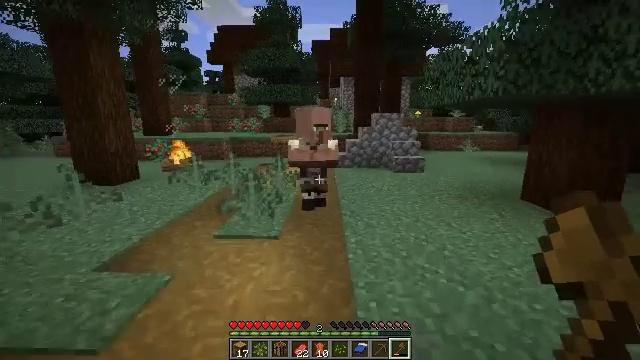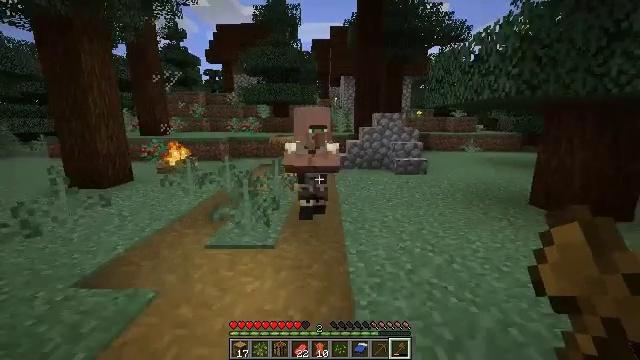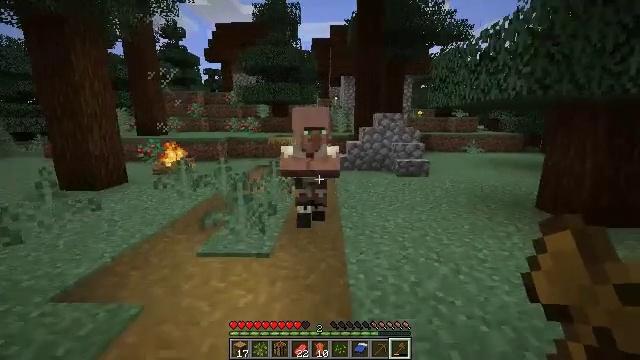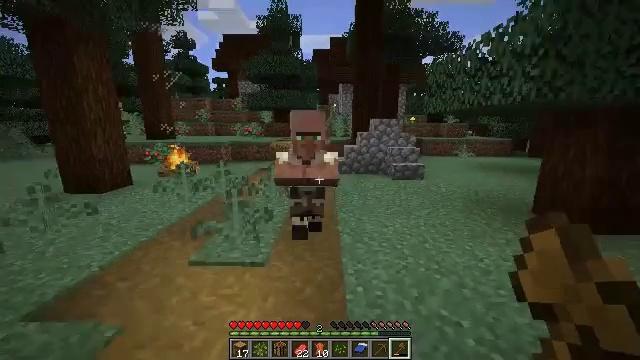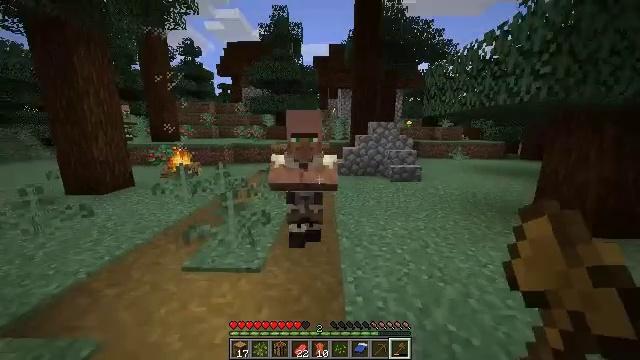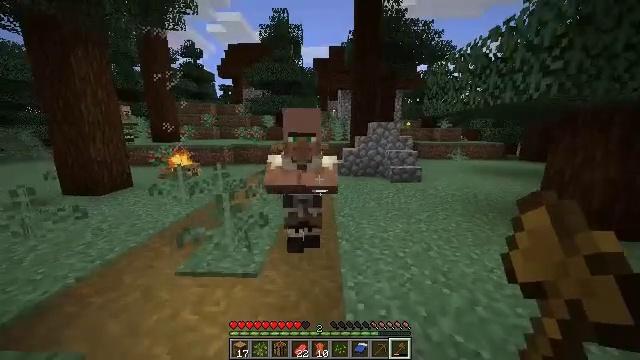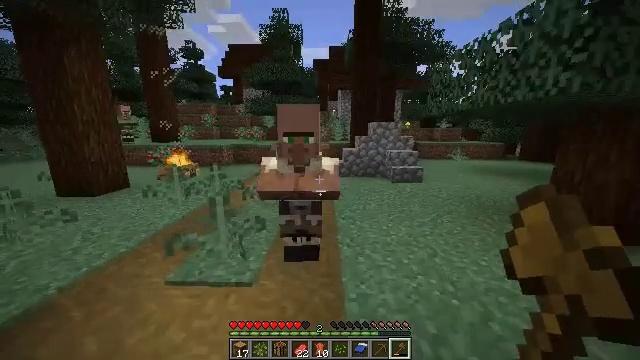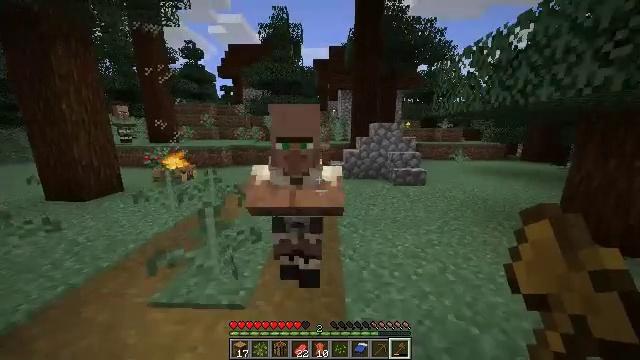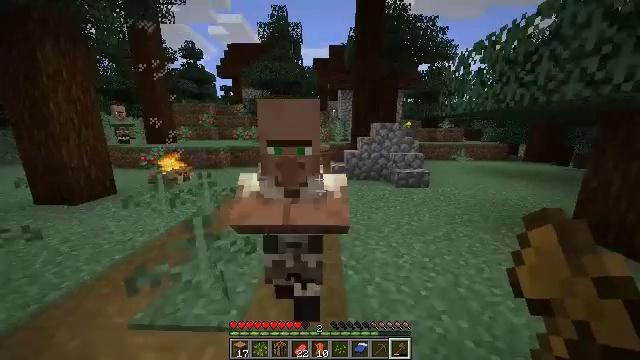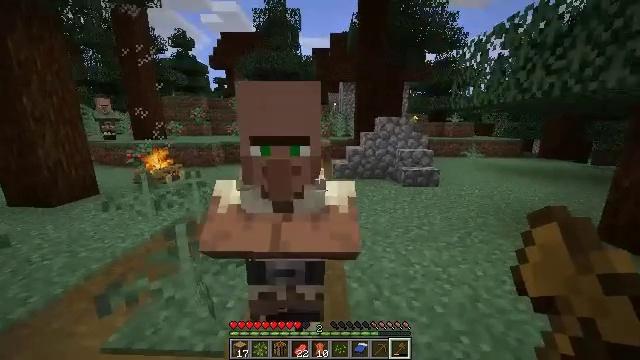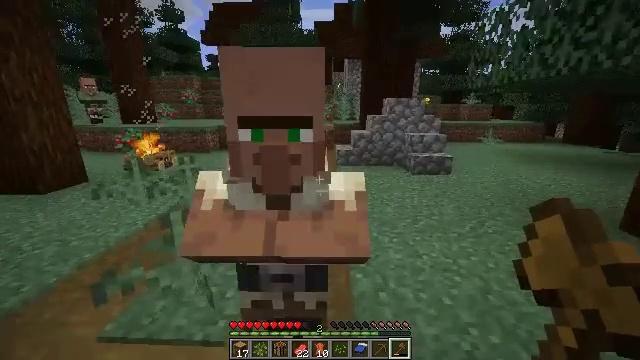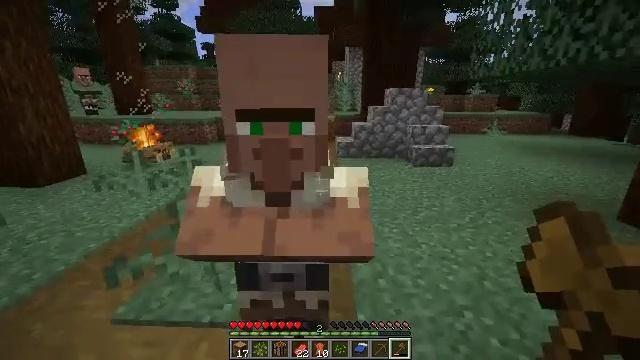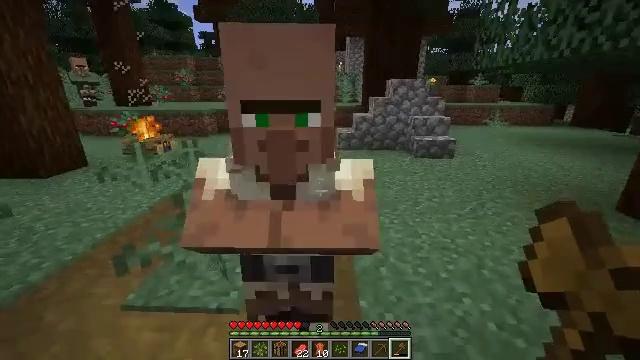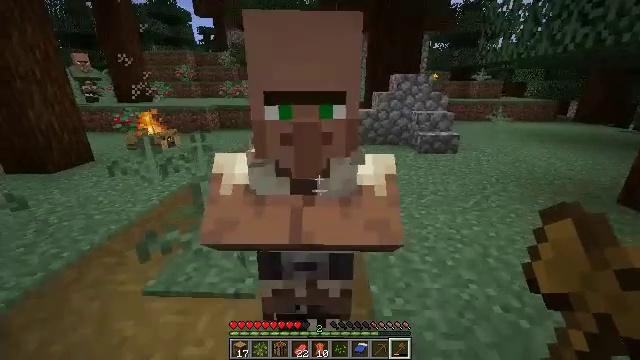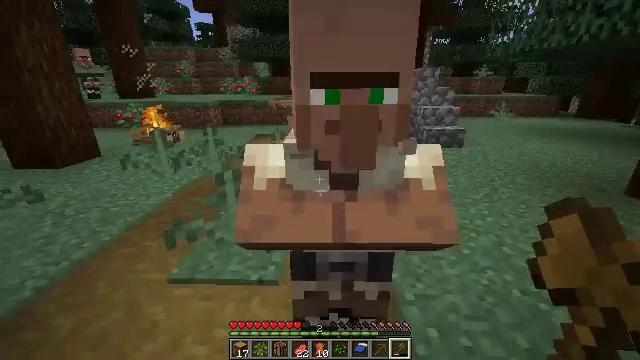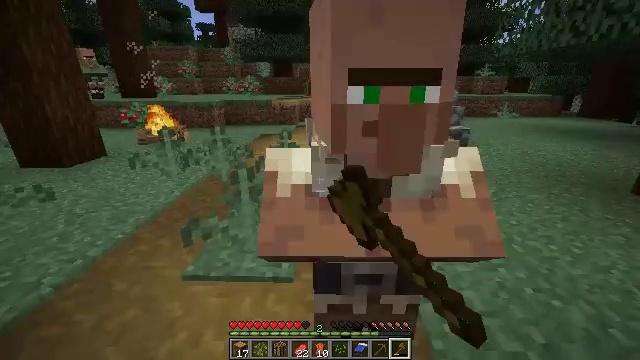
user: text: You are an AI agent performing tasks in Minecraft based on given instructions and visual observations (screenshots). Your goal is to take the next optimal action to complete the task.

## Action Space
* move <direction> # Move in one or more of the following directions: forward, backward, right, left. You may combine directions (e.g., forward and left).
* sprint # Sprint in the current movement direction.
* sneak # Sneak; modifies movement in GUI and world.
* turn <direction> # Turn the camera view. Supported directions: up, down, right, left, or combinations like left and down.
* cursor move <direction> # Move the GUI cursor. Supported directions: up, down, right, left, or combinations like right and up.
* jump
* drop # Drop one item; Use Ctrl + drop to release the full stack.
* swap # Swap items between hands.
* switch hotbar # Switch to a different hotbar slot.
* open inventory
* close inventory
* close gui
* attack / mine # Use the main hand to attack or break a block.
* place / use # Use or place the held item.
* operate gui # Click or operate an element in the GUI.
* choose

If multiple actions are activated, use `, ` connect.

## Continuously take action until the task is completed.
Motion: motion action
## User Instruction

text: Gather sweet berries from the bush.
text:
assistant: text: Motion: move forward
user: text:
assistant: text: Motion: move forward, sprint
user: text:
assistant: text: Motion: move forward, sprint
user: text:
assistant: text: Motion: move forward, sprint
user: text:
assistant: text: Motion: move forward, sprint
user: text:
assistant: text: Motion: move forward
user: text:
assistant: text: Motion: move forward
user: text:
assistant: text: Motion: no_op
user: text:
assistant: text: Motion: no_op
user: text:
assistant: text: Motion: move back, turn down
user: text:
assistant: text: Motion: move back, turn down
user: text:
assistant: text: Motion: move back and move left, turn down
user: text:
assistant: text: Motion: move left
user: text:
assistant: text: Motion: move left, use / place
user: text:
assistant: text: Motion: use / place
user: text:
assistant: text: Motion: use / place
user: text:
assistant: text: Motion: no_op
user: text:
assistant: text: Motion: no_op
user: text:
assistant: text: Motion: no_op
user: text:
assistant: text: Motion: turn right
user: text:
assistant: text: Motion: turn right
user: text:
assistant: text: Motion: turn right
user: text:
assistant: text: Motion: no_op
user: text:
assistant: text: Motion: no_op
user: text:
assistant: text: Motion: no_op
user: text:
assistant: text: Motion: no_op
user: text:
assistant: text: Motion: no_op
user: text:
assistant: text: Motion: no_op
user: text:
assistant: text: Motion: no_op
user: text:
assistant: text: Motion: move forward